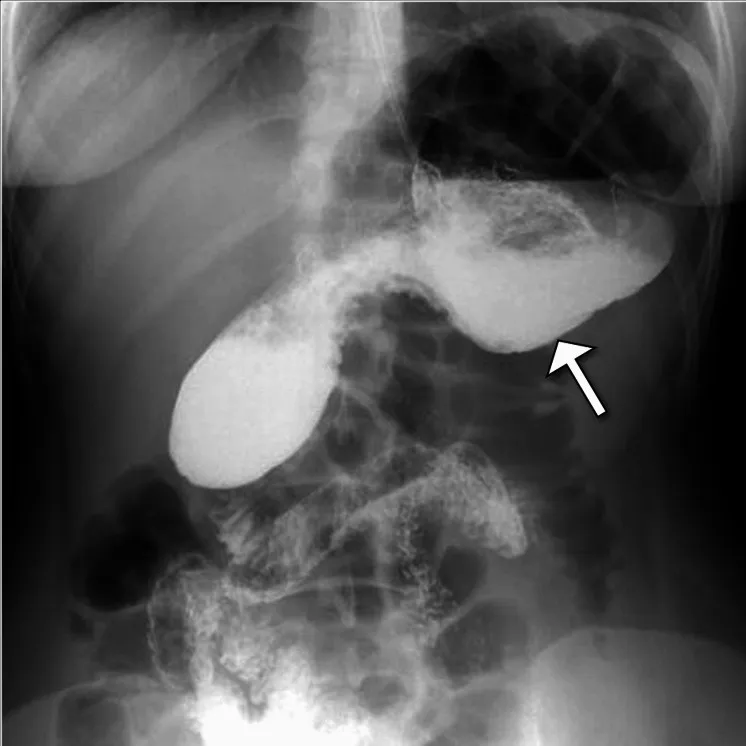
Barium upper gastrointestinal study illustrating delayed gastric emptying (arrow).
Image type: radiology (x_ray)